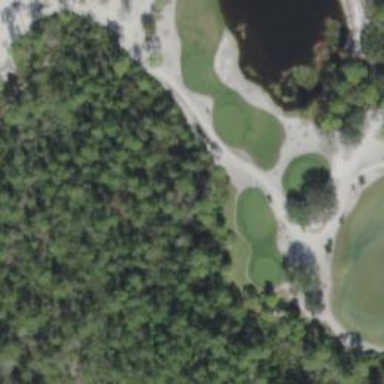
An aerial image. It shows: Path for both road and golf.